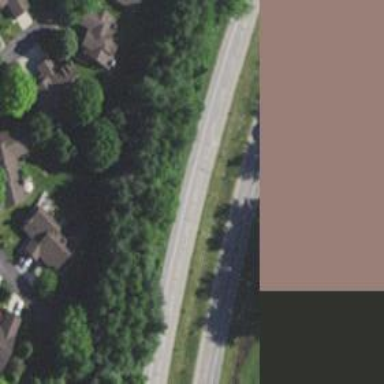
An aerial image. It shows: Asphalt road classified as primary highway with expressway characteristics.